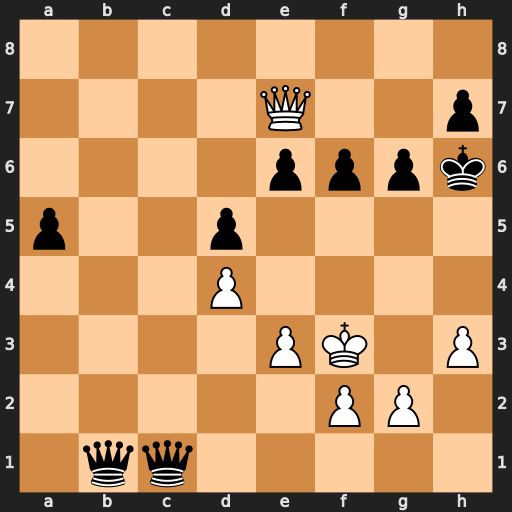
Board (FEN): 8/4Q2p/4pppk/p2p4/3P4/4PK1P/5PP1/1qq5
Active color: w
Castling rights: -
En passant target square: -
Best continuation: Qf8+ Kg5 h4+ Kh5 g4+ Kxh4 Qh6#